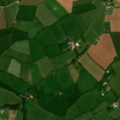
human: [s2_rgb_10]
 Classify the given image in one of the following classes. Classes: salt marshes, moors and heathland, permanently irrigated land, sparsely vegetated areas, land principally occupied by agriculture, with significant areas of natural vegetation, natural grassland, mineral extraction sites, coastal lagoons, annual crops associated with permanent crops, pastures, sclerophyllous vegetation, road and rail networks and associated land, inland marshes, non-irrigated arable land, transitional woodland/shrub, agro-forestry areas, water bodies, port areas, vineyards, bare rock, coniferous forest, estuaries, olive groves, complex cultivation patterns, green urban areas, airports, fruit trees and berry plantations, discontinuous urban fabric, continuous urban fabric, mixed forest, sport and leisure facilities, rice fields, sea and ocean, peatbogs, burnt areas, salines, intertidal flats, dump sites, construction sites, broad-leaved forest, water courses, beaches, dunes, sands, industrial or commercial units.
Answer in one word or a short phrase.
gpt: non-irrigated arable land, pastures